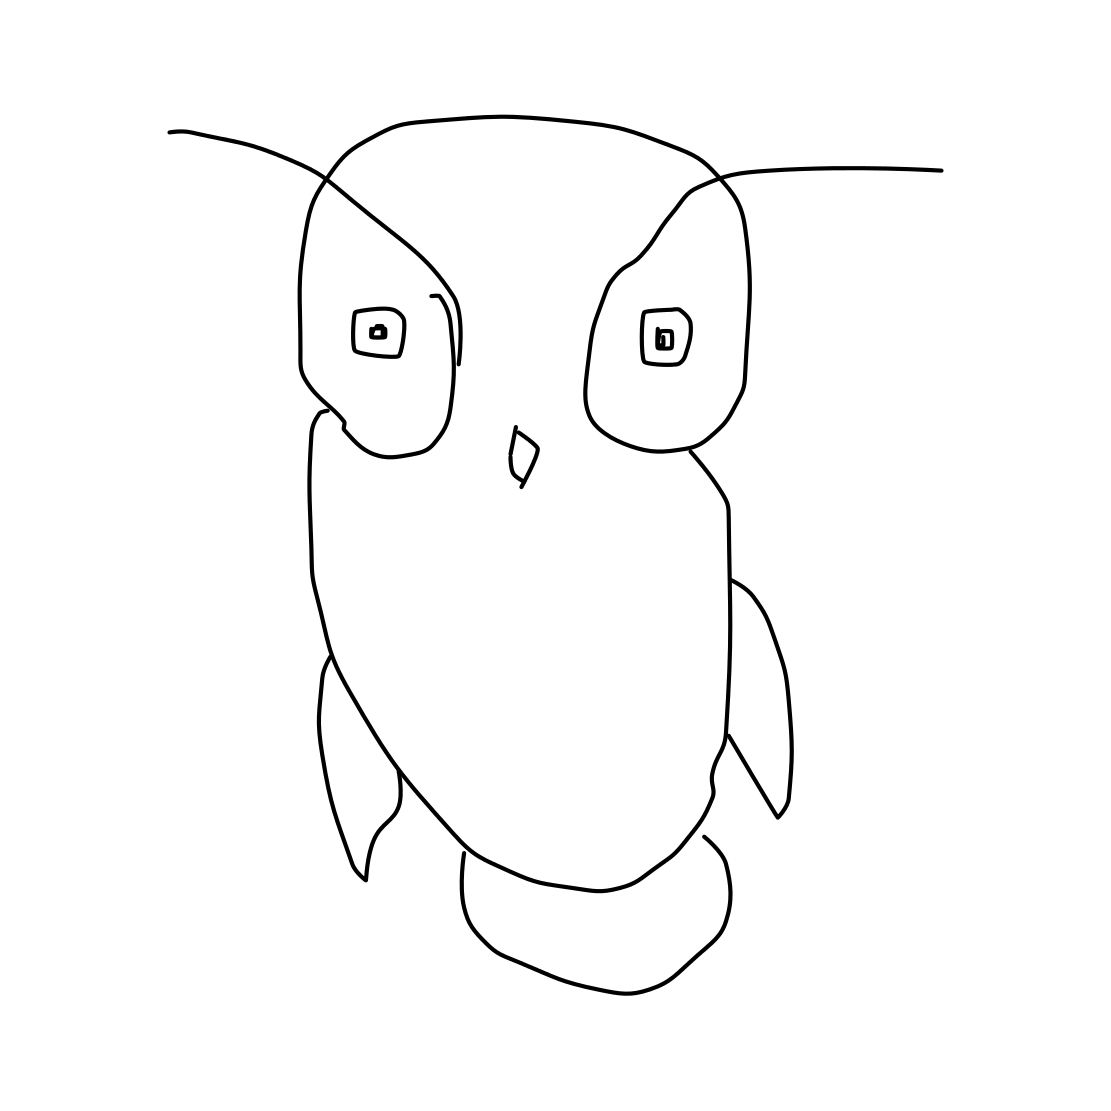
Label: owl